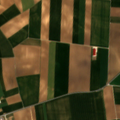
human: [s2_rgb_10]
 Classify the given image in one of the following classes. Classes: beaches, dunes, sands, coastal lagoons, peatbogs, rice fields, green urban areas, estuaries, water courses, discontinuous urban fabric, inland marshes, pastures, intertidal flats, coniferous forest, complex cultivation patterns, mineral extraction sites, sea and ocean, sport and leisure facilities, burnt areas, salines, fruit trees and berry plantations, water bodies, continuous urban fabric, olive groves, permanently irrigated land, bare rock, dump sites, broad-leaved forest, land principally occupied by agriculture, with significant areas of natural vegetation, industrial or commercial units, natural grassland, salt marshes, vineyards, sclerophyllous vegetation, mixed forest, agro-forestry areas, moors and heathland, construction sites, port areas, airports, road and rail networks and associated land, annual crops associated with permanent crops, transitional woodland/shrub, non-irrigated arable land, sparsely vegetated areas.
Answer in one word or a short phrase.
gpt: discontinuous urban fabric, non-irrigated arable land